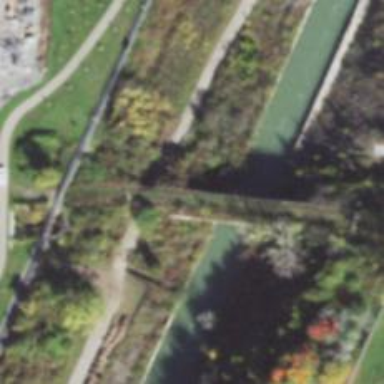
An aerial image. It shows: Abandoned railroad bridge.